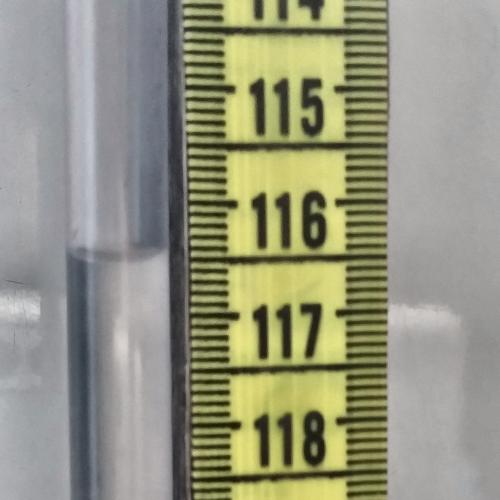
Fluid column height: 116.4 cm